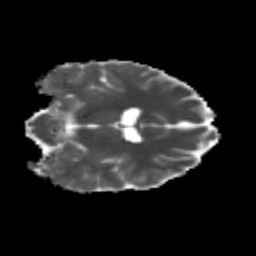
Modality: MD
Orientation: coronal
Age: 25
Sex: female
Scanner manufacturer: siemens
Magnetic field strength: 3 T
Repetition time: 3.5 s
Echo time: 0.113 s